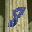
Label: 8